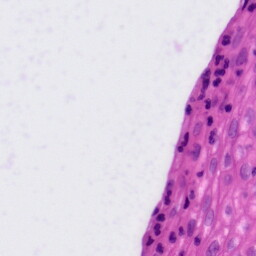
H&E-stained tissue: Tonsil